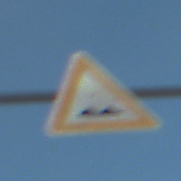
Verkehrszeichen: UnebeneFahrbahn
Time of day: MorningAfternoon
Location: Outdoor (Suburban)
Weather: Clear
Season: NotSpecified
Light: Natural